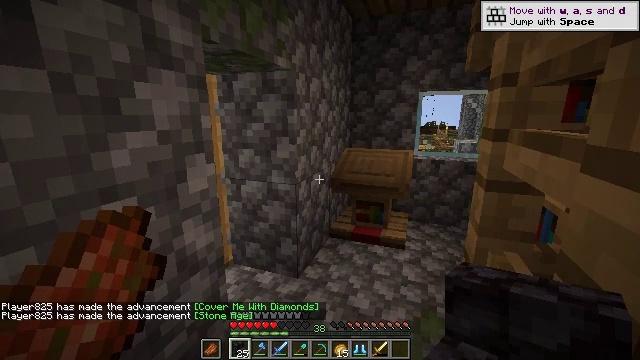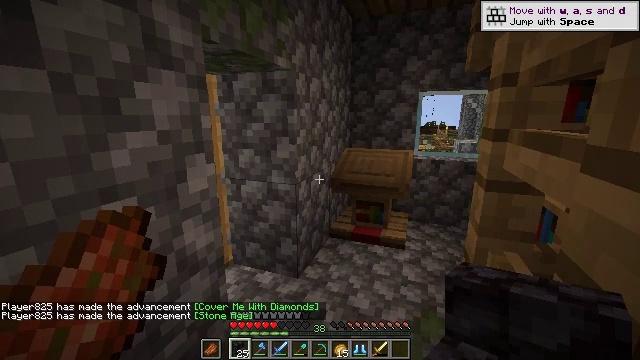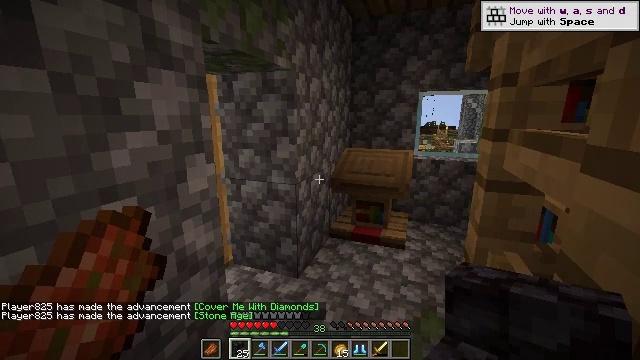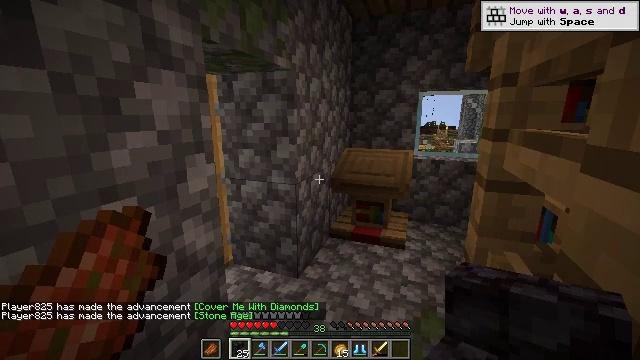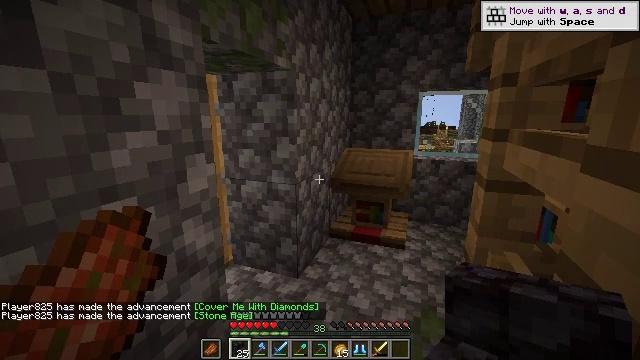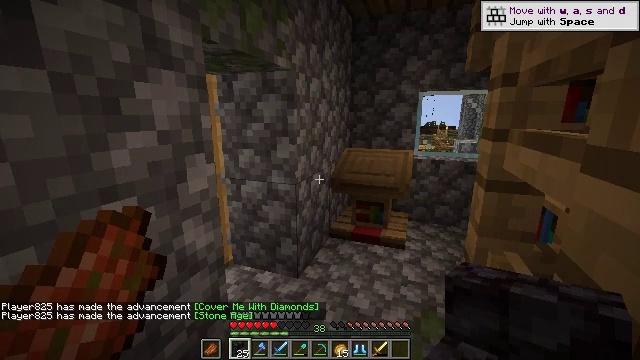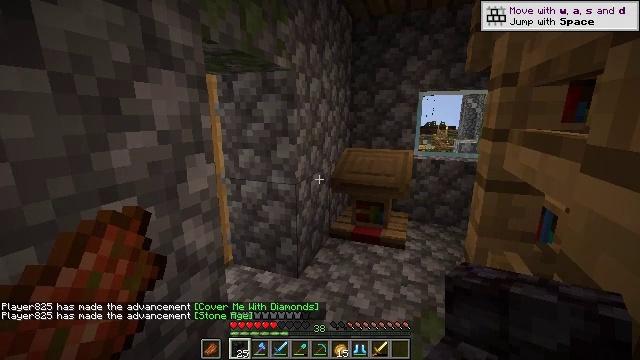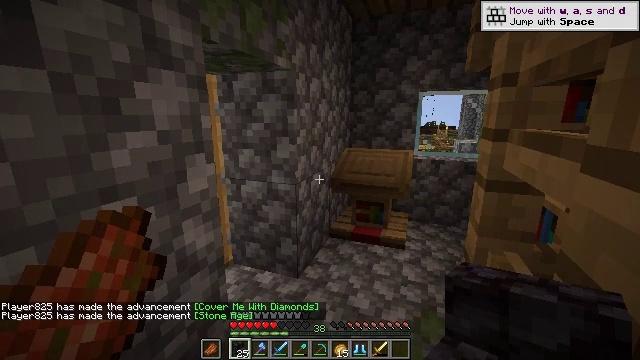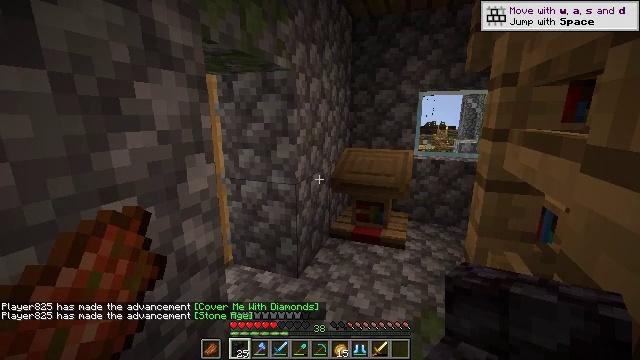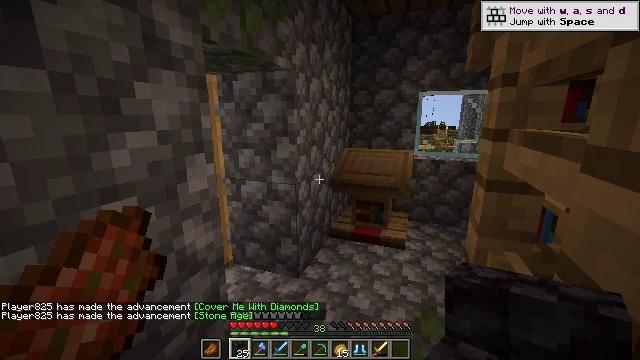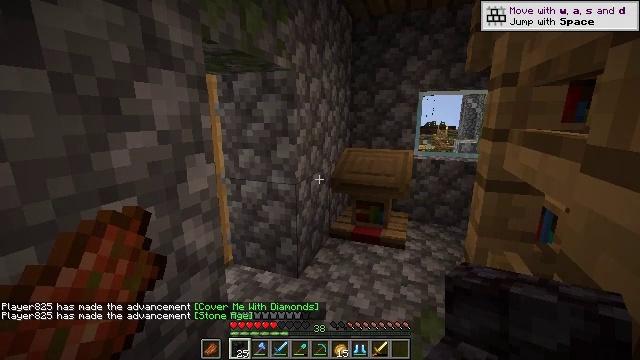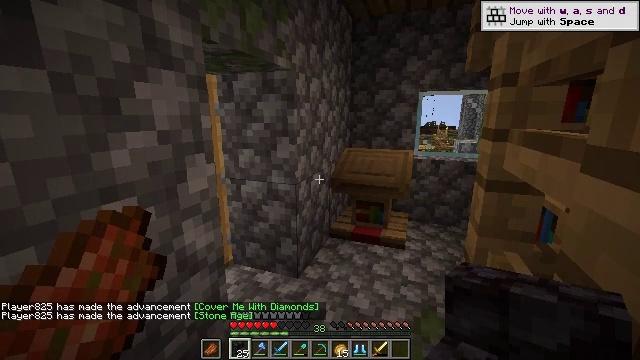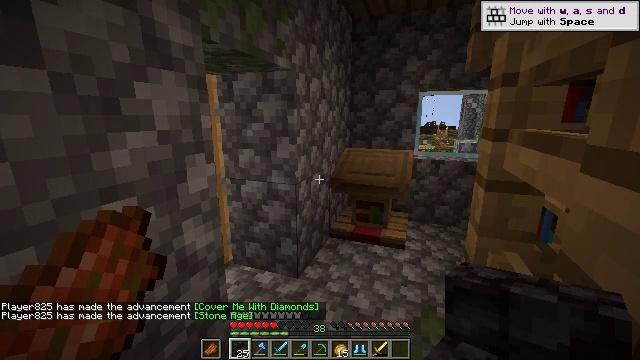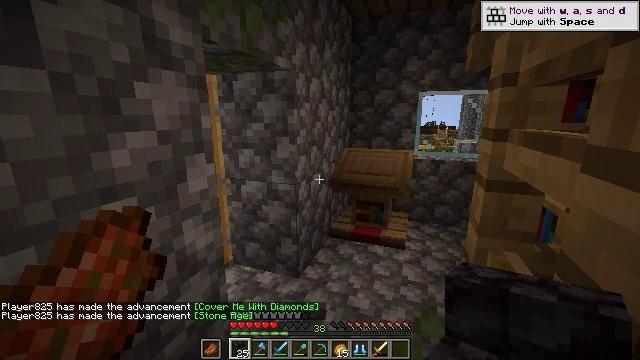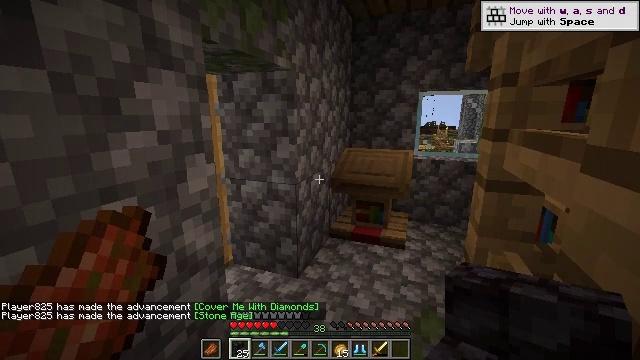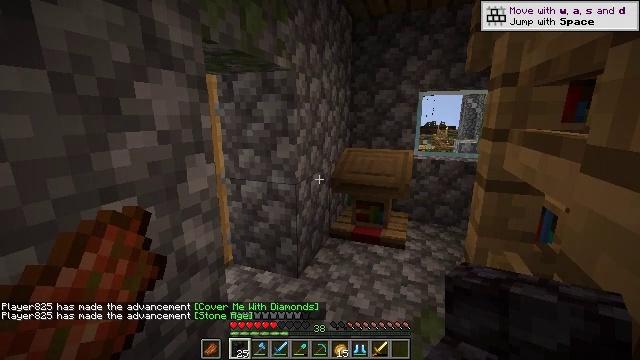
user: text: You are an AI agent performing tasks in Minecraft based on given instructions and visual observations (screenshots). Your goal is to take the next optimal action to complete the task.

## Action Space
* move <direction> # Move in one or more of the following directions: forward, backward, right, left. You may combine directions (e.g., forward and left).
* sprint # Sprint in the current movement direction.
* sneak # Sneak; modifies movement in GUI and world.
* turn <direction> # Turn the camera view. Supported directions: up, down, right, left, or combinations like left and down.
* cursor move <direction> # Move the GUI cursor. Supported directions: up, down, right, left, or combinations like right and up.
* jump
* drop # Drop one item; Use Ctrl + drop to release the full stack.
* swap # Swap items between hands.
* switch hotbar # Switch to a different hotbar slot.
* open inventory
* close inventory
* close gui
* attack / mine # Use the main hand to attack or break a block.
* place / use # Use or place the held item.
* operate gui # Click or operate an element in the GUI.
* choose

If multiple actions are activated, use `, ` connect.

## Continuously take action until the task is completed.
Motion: motion action
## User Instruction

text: Remove the white bed from its place.
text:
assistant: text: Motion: no_op
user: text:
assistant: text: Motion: no_op
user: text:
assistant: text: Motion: no_op
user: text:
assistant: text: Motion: no_op
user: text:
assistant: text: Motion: no_op
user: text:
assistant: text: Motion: no_op
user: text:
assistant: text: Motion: no_op
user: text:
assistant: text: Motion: no_op
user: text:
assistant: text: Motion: no_op
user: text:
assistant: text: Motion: no_op
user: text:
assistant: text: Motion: no_op
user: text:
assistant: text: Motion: no_op
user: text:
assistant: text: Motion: no_op
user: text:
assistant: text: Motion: no_op
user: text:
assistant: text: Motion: no_op
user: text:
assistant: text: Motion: no_op
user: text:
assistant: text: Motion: no_op
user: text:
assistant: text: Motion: no_op
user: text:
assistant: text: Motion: no_op
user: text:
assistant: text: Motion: no_op
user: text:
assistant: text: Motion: no_op
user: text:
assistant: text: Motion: no_op
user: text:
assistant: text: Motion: no_op
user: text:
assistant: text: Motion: no_op
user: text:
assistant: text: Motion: no_op
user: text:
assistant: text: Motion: no_op
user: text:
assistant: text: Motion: turn right
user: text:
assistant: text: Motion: turn down
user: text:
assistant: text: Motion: move forward, turn left and down
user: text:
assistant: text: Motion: move forward, turn left and down